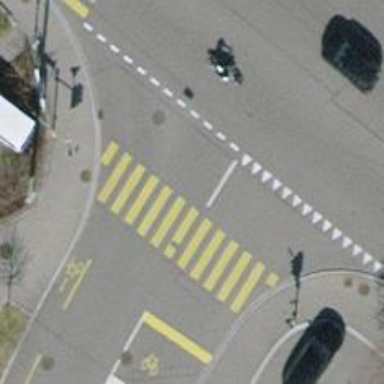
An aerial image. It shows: Crossing with traffic signals.